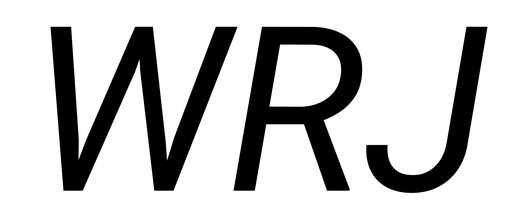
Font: Roboto-Italic_Italic